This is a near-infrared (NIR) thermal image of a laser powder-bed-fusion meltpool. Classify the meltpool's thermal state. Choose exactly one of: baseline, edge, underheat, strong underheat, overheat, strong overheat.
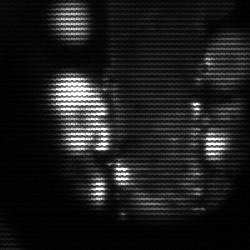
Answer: strong underheat